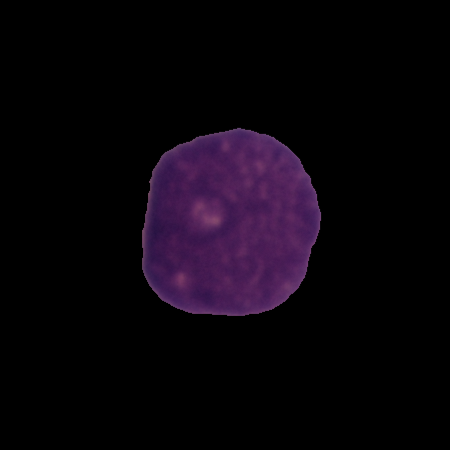
Label: cancer